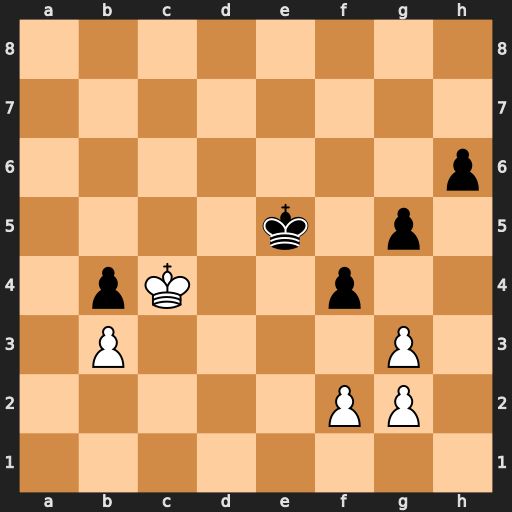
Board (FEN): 8/8/7p/4k1p1/1pK2p2/1P4P1/5PP1/8
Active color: w
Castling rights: -
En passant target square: -
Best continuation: gxf4+ Kxf4 Kxb4